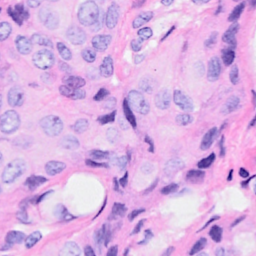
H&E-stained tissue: Breast